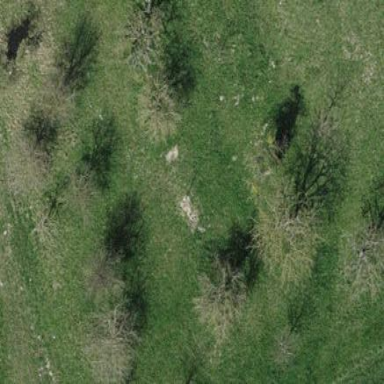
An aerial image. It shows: Orchard.